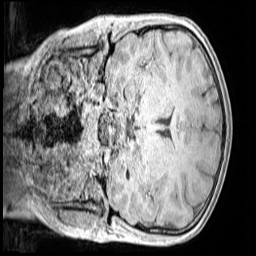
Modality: MP2RAGE
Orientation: coronal
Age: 11
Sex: male
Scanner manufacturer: siemens
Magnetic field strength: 3 T
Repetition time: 4 s
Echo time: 0.00299 s